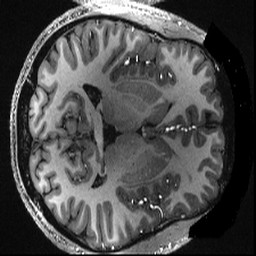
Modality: T1w
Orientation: axial
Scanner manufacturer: siemens
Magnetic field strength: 6.98 T
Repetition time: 2.6 s
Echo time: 0.00343 s